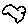
Label: cloud